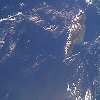
Label: water